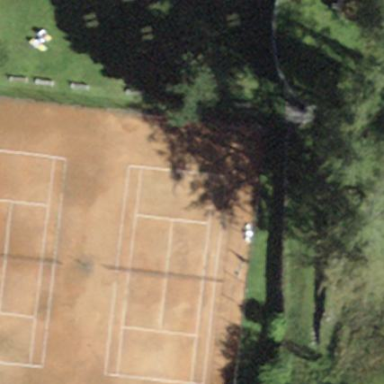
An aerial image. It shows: Clay tennis court on pitch.